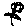
Label: flower